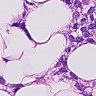
Metastatic tissue present: yes